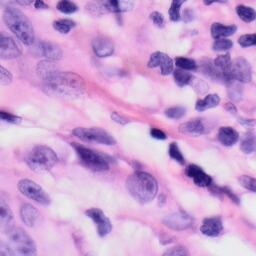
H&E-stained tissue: Skin